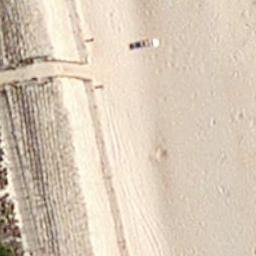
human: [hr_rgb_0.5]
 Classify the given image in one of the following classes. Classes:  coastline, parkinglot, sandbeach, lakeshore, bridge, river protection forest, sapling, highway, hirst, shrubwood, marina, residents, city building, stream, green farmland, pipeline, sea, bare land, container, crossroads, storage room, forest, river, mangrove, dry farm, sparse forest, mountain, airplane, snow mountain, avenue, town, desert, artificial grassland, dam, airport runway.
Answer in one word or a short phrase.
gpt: sandbeach